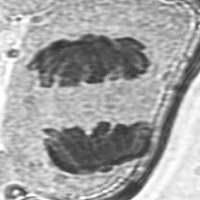
Label: telophase